Question: Well I get this error:
1. The entitlements specified in your application's Code Signing Entitlements file do not match those specified in your provisioning profile. (0xE8008016).
I have checked that the bundle ID corresponds to the provisioning profile, and from what I understand, I enabled push notifications correctly for development on my app id profile (in the dev center).
Knowing that I am using push notifications, what do I need to do to resolve this?

I don't have push notifications certified for distribution, just development.
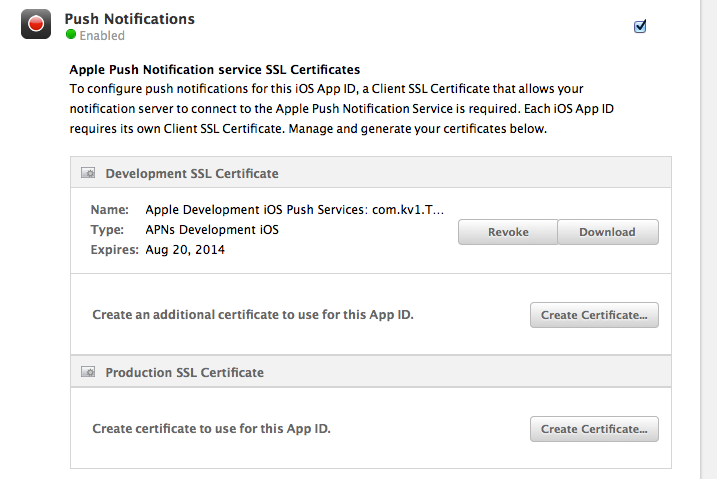
Answer: The solution was to first create a new app ID, change the bundle ID in xCode accordingly, and do the push notifications configuration first, before creating a provisioning profile, for both development and production.
Next I created a provisioning profile with the new app ID, and changed the bundle ID in xCode, downloaded the profile, and compiled the app.